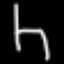
Label: chair